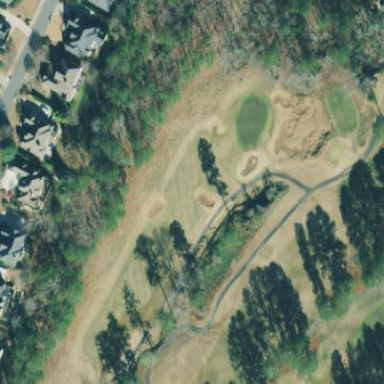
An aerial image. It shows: Golf fairway surrounded by grass.